Question: What I am trying is to rotate context 90 degrees and set the origin to the upper left corner. This is how I try to do it:
'''
- (void)drawRect:(CGRect)rect {
CGFloat red[4] = {1.0f, 0.0f, 0.0f, 1.0f};
CGContextRef c = UIGraphicsGetCurrentContext();
CGContextSetStrokeColor(c, red);
CGContextSetLineWidth(c, 2);
CGContextRotateCTM(c, (-90.0 * M_PI/180.0)); // 90 degrees
CGContextTranslateCTM(c, -rect.size.height, 0);
CGContextAddRect(c, CGRectMake(0, 0, 100, 100));
CGContextStrokePath(c);
}
'''
What I expect is that the rectangle would be fully visible in the upper left corner. But here it looks like this:

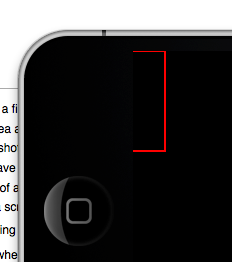
Answer: Your code is actually correct. The rotation+translation moves the origin of the coordinate system to the lower left corner of the view, with the x-axis pointing upward, and the y-axis pointing right. If you rotate the device by 90 degrees, then the origin appears in the upper left corner, as you indented.
The problem is that the view rectangle is too large for the display. As you said in the discussion, the rectangle's height is 548, which is the height of the 4-inch display (minus status bar). Therefore, if you start the app on a 4-inch display, the rectangle is clipped at the bottom.
You have to adjust the size/autosize options of the view so that it is displayed correctly on all devices.